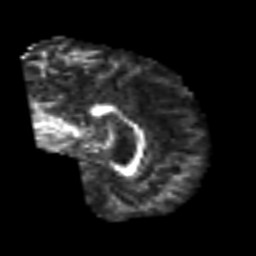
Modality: FA
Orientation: sagittal
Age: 60
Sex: male
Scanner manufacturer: siemens
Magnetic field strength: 3 T
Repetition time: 6.1 s
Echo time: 0.101 s